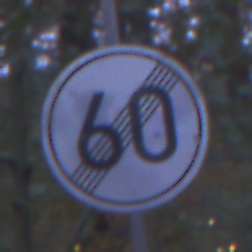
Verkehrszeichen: EndeGeschwindigkeit60
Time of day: Night
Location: Outdoor (Suburban)
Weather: PartlyCloudy
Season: NotSpecified
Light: Artificial